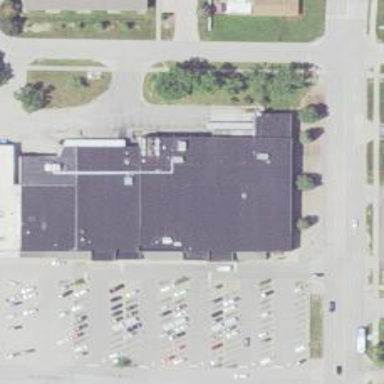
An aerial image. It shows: Building that houses supermarket.